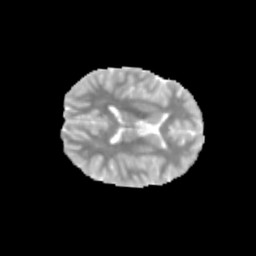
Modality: MD
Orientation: axial
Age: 11
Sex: female
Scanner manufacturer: siemens
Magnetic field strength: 3 T
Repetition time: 3.8 s
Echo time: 0.07 s